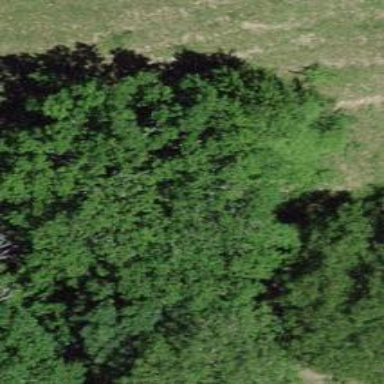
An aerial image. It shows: Single tag "natural: tree."